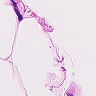
Metastatic tissue present: no